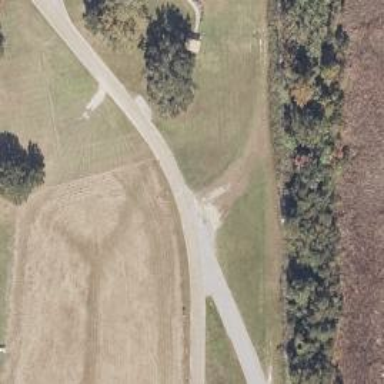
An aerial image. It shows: Abandoned asphalt road.